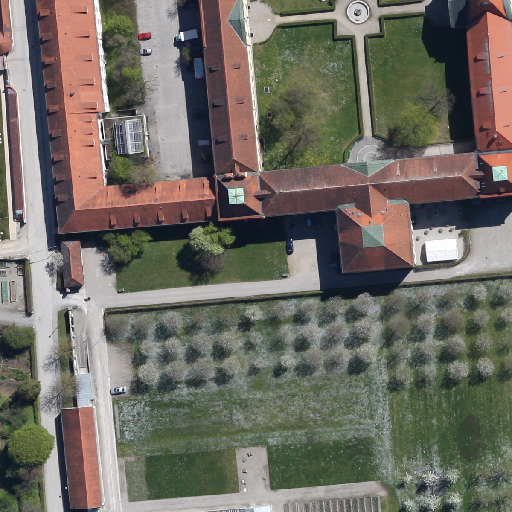
Referring expression: vehicle in the parking area